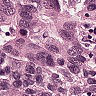
Metastatic tissue present: yes